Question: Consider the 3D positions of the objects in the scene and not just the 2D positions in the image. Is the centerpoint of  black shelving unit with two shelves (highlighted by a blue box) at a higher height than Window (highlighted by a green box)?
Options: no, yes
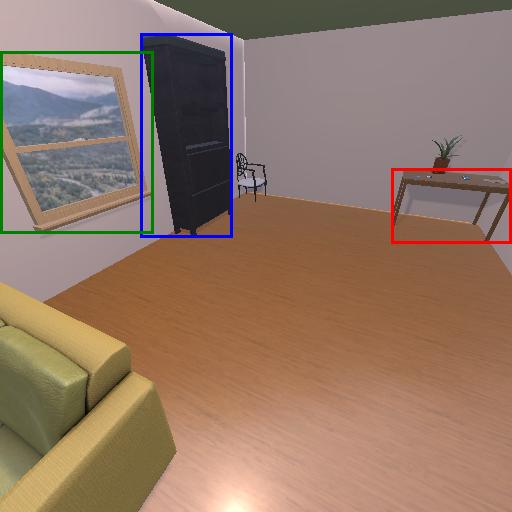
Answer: no